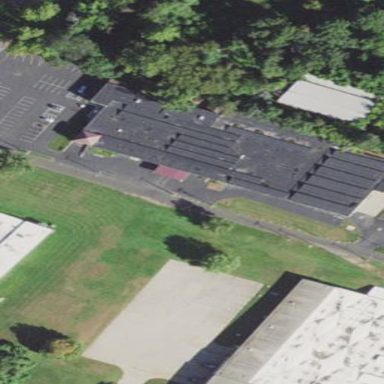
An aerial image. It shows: Building housing storage rental shop.